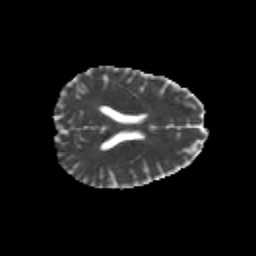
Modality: MD
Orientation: axial
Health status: healthy
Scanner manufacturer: philips
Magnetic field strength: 3 T
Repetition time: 6.964 s
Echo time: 0.092 s